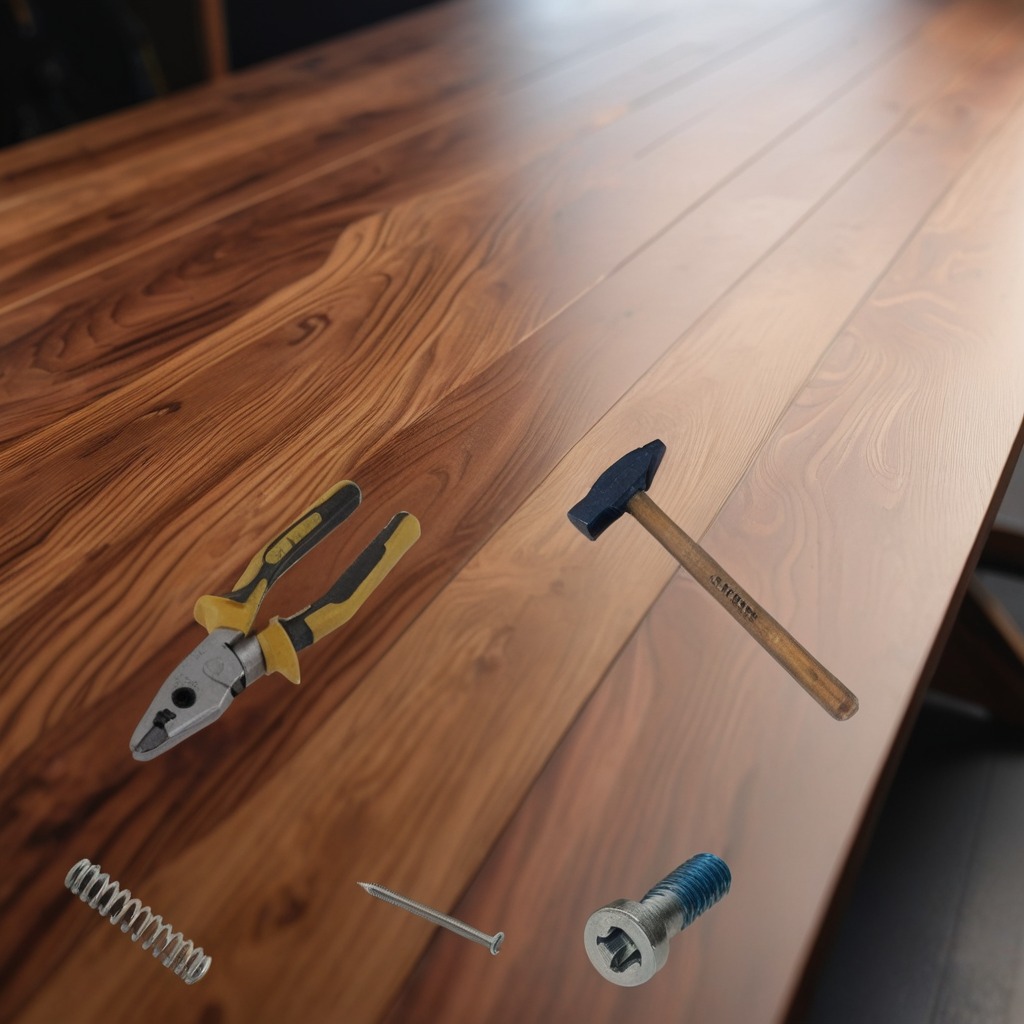
A hammer, a nail, a screw, pliers, and a metal spring are lying on the wooden table.